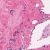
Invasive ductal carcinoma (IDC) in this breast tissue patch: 0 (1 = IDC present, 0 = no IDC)